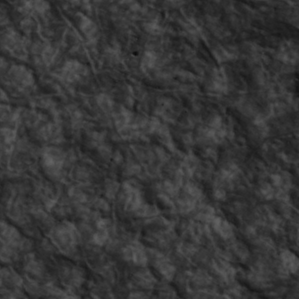
Label: non_frost